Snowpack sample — Loveland Pass, Silver Plume, Colorado, USA (2/11/26, 12:00 PM MST)
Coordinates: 39.663, -105.886
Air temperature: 35 °F
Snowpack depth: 82 cm
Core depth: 20 cm
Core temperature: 17.6 °F
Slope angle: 13°, slope face: 12°
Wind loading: high
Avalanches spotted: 1
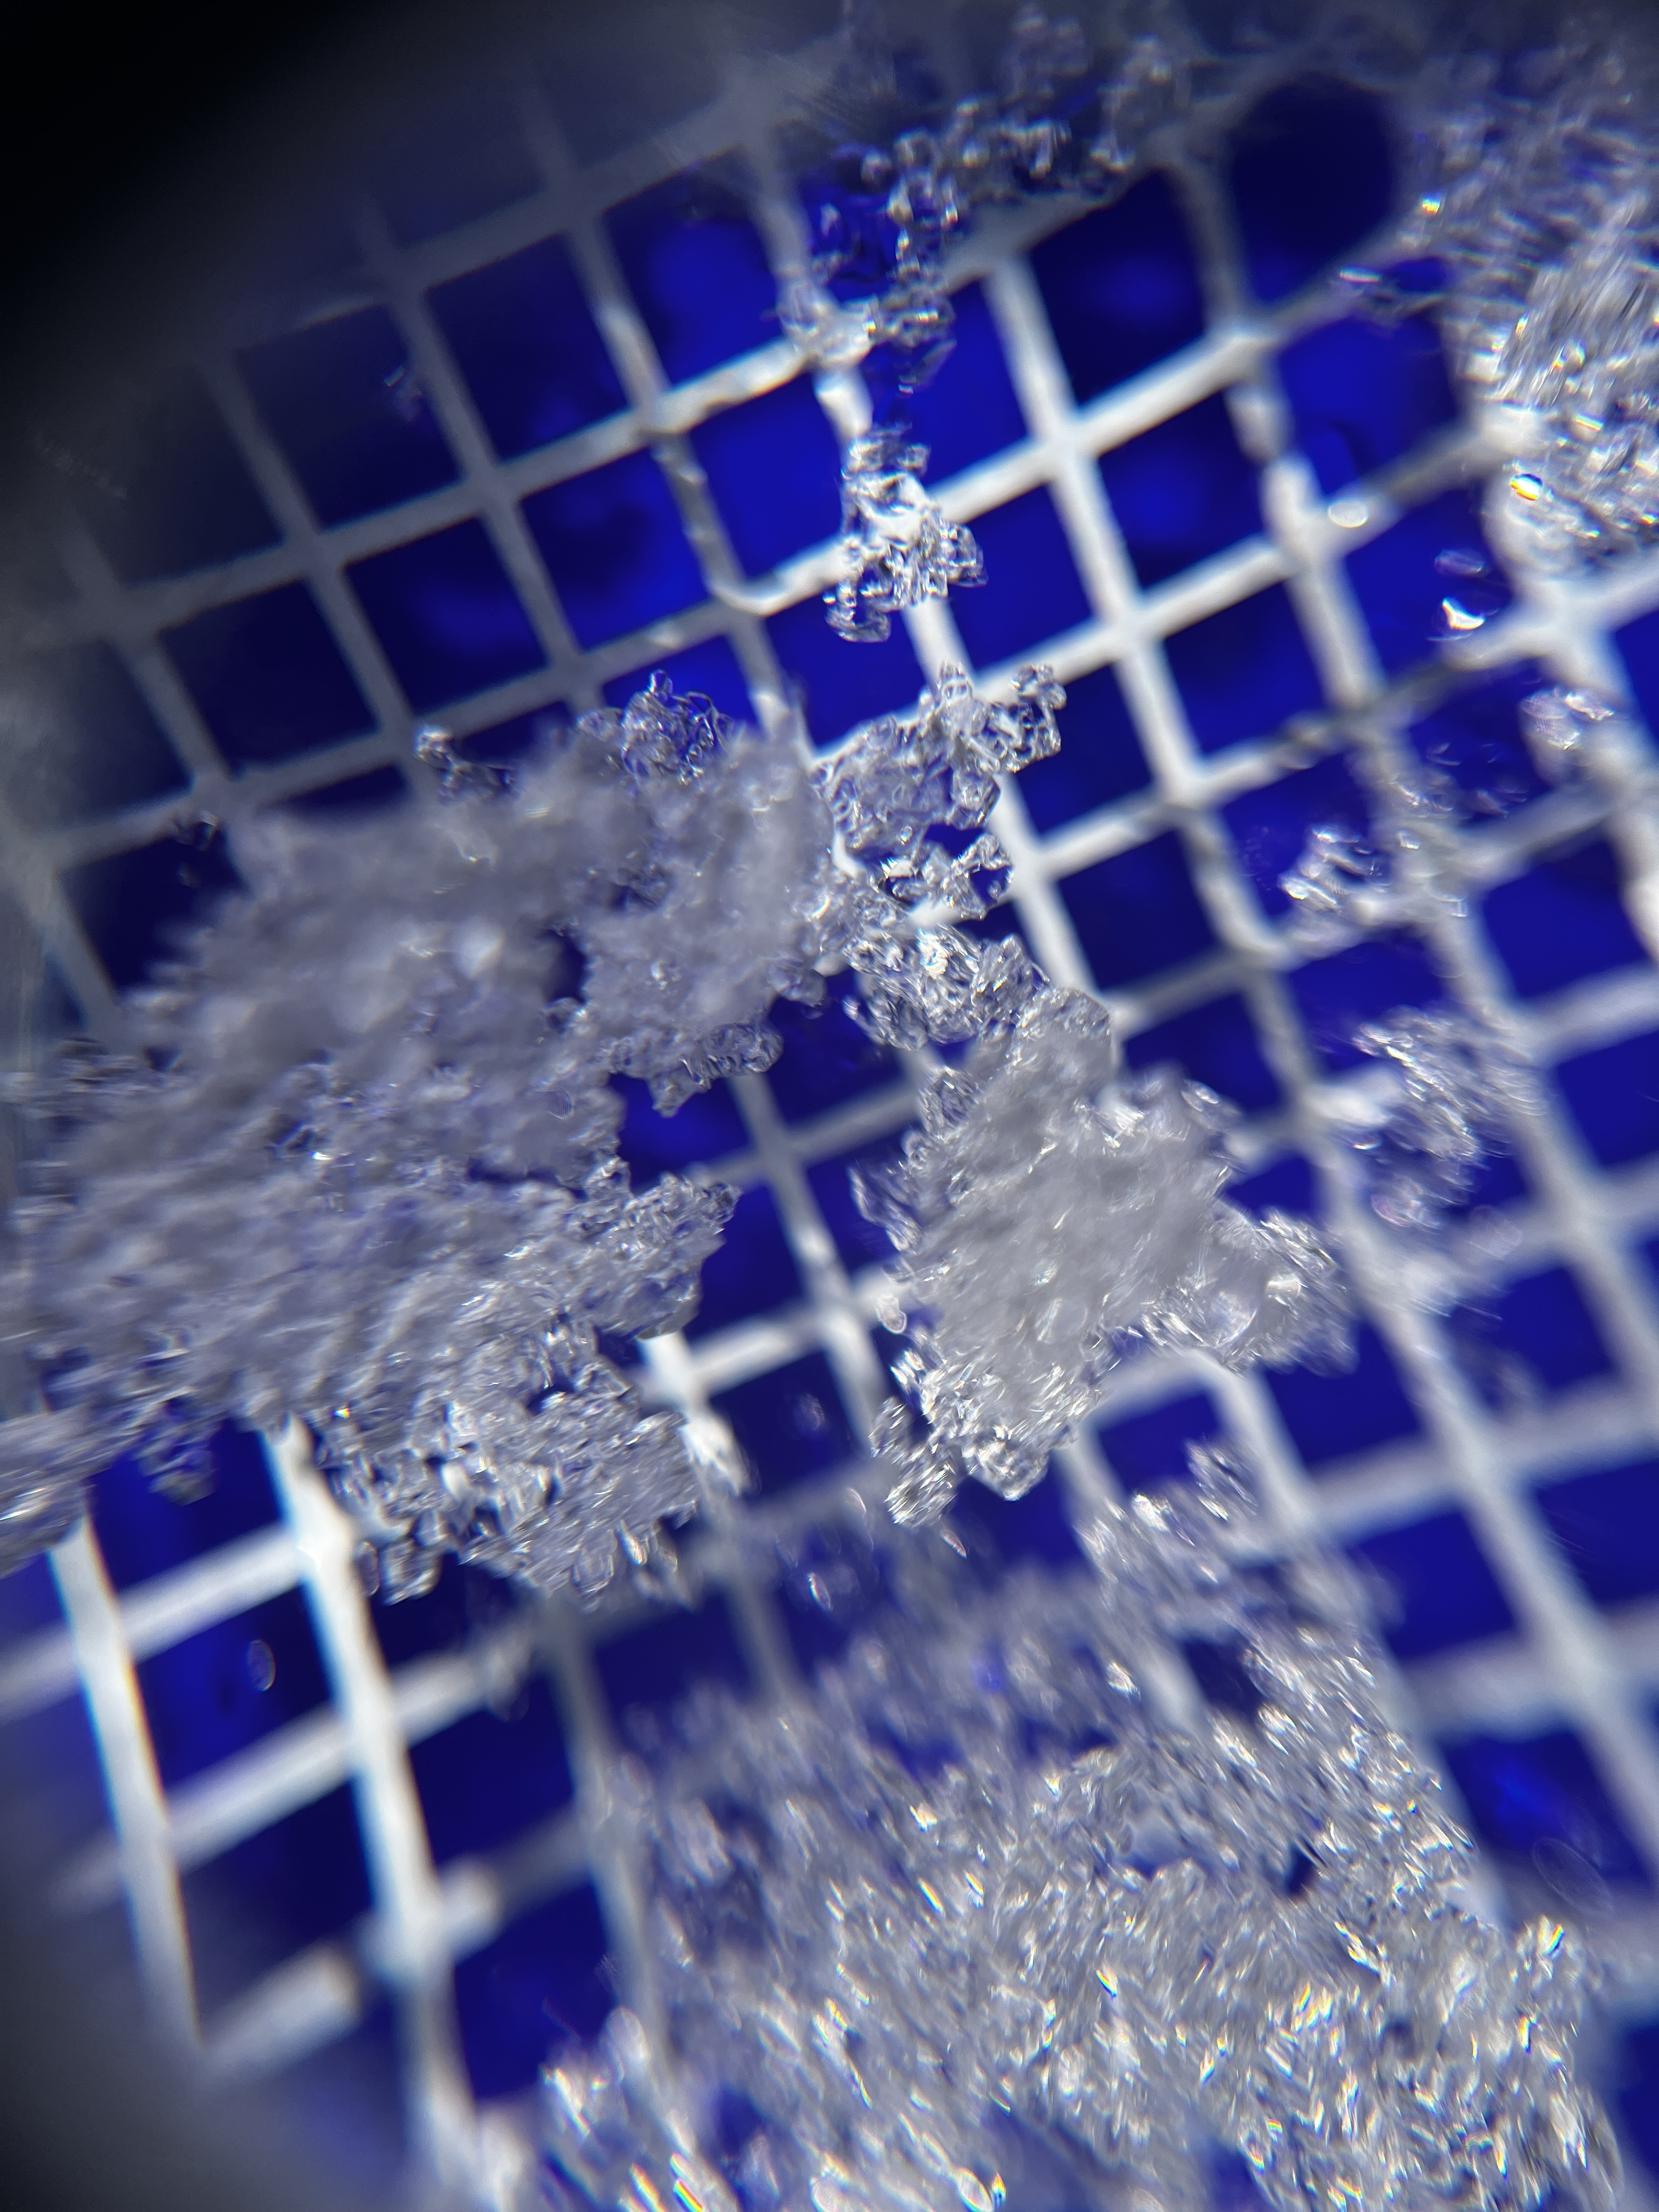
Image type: magnified_profile
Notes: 1 small avalanche spotted on the north side of the bowl, lots of wind loading